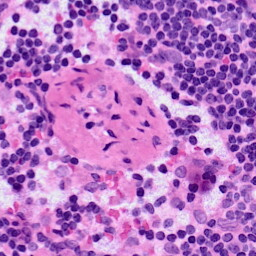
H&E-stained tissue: LymphNode